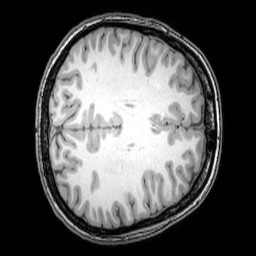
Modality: T1w
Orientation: axial
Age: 20
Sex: female
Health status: healthy
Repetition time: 0.081 s
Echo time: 0.037 s